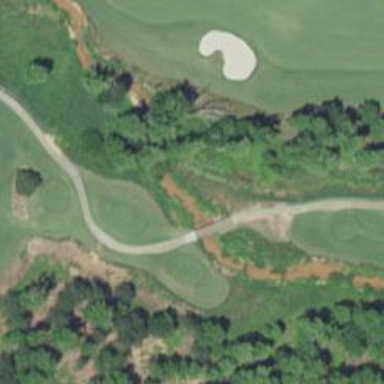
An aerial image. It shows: Service road with bridge used as golf cart path.